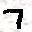
Label: 7